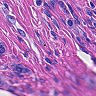
Metastatic tissue present: yes